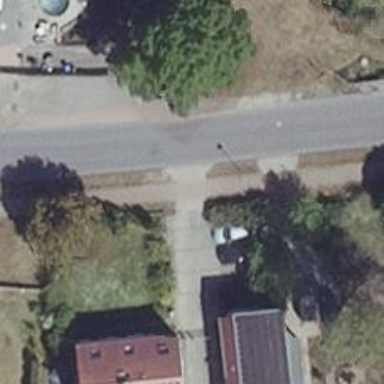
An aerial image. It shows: Driveway leading to service road.